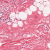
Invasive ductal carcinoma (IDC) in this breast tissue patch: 0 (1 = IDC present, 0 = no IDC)